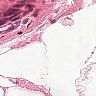
Metastatic tissue present: no